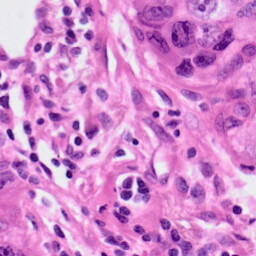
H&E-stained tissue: Lung